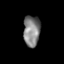
Tissue: skin
Cell type: Epithelial cells
Senescence score: 0.2082
Nuclear area (px): 504
Mean DAPI intensity: 130.401